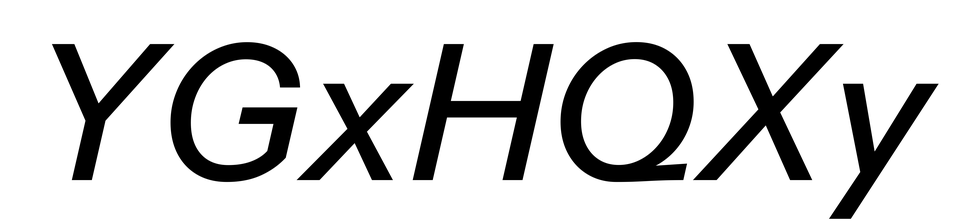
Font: InstrumentSans-Italic_Medium_Italic